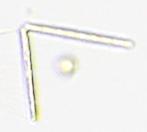
Label: Thalassionema